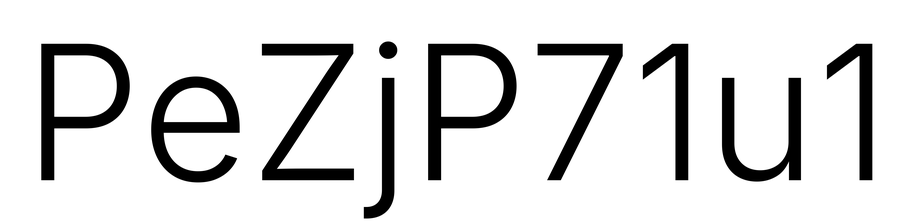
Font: Inter_Light